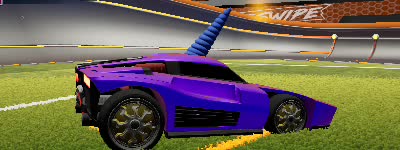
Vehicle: breakout